На рисунке показаны две параллельные направляющие, расположенные на расстоянии $l~\text{м}$ друг от друга, и их сопротивление пренебрежимо мало. Между $a$ и $b$ подключен резистор с сопротивлением $R$. На направляющих под произвольным углом $\theta$ может быть установлен прямой и тонкий стержень $MN$, который может скользить по ним со постоянной скоростью $v$ в направлении, параллельном $da$. Погонное сопротивление стержня $MN$ равно $R$ на один метр. В пространстве между направляющими существует однородное магнитное поле, направленное перпендикулярно картинной плоскости $dabc$ от наблюдателя. Величина индукции этого магнитного поля равна $B$.
Найдите, при каком значении угла $\theta$ тепловая мощность, выделяемая на резисторе $R$, будет максимальна.
Найдите, при каком значении угла $\theta$ тепловая мощность, выделяемая на стержне $MN$, будет максимальна.
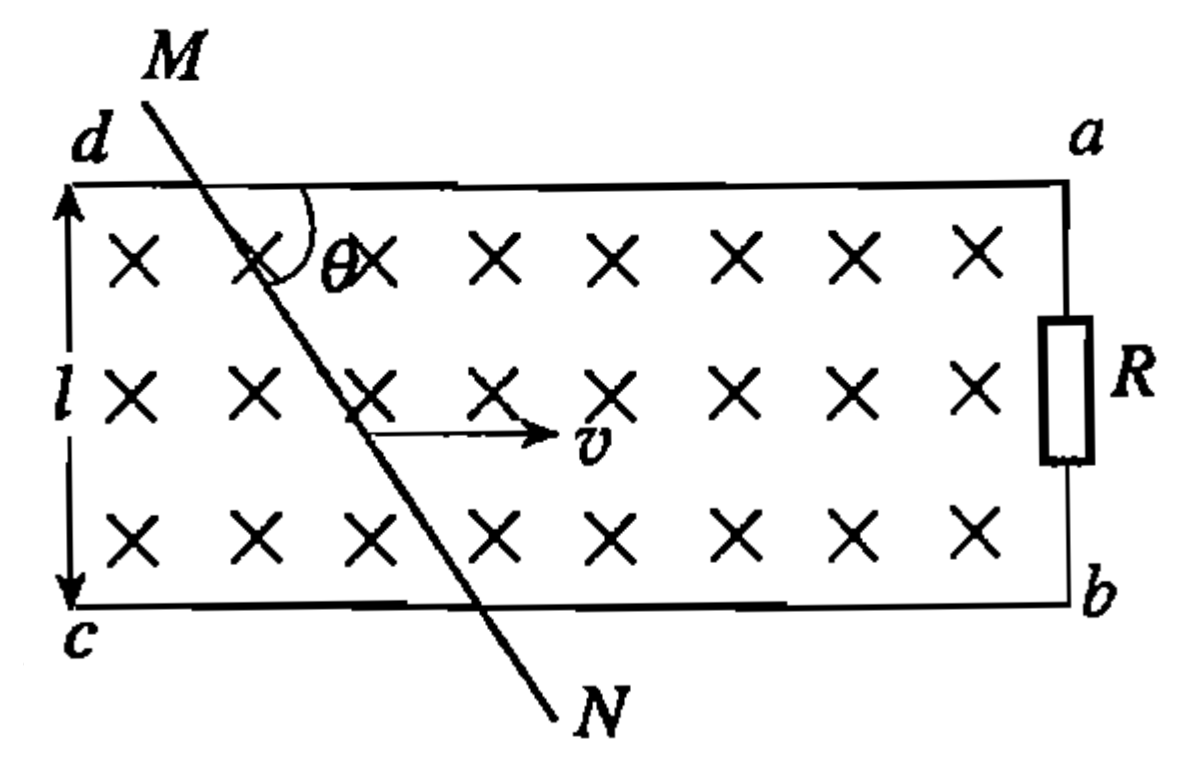
Найдите, при каком значении угла $\theta$ тепловая мощность, выделяемая на резисторе $R$, будет максимальна.
Ответ: \[\theta=\frac{\pi}{2}.\]

Найдите, при каком значении угла $\theta$ тепловая мощность, выделяемая на стержне $MN$, будет максимальна.
Ответ: \[\theta=\left\{\begin{array}{cc}\arcsin l,&l\leq1~\text{м}\\\frac{\pi}{2},&l>1~\text{м}\end{array}\right..\]
Темы:
T, Электромагнетизм, Электромагнитная индукция, Китайские